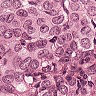
Metastatic tissue present: yes